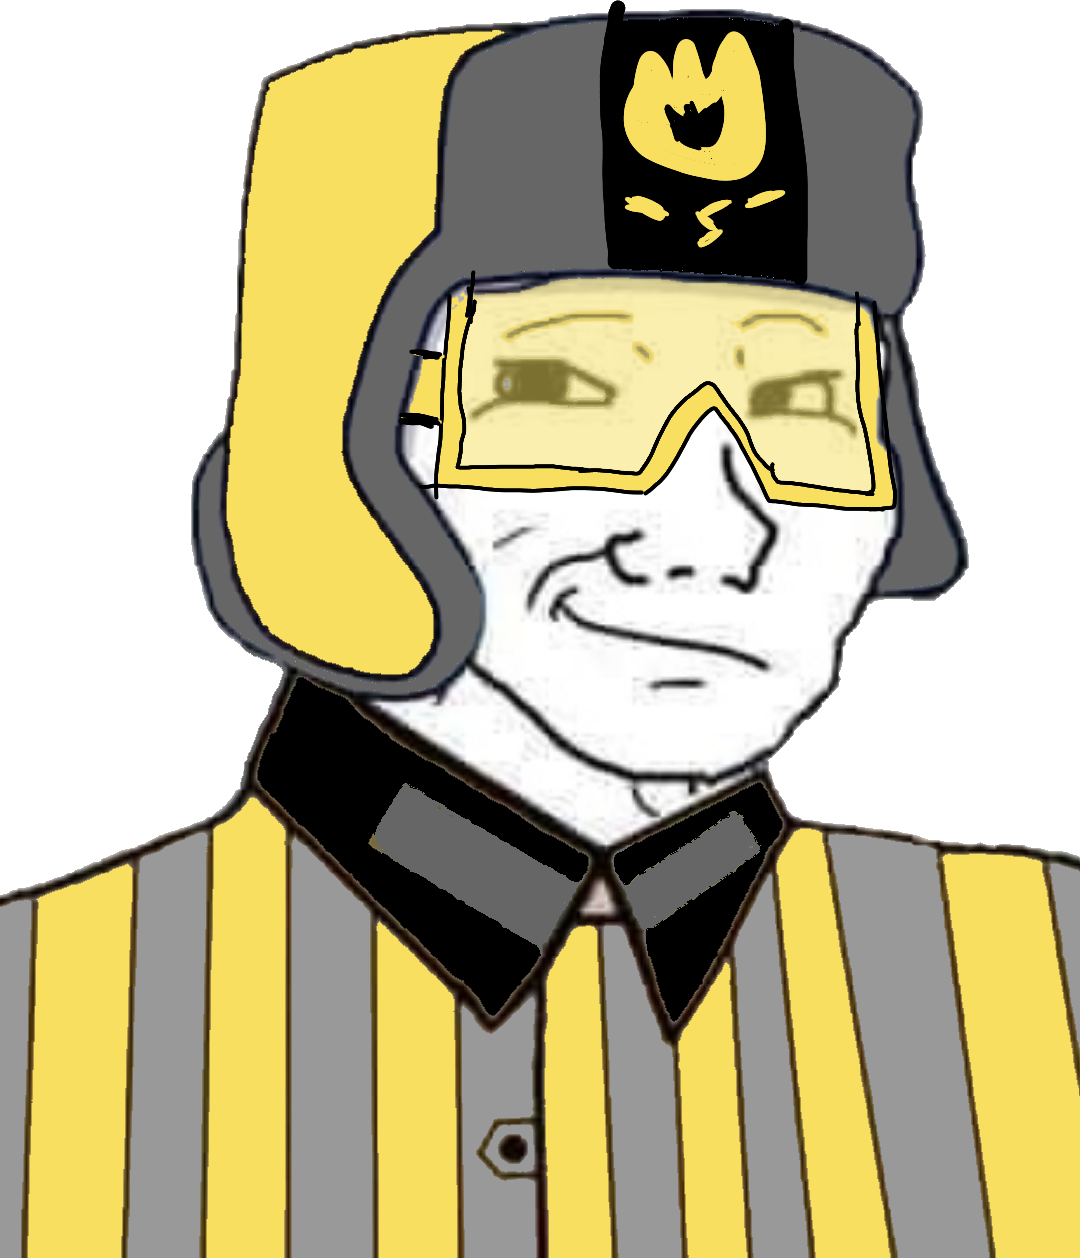
Label: 5_Smugjak